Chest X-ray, AP view. Patient: 24 years old, sex F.
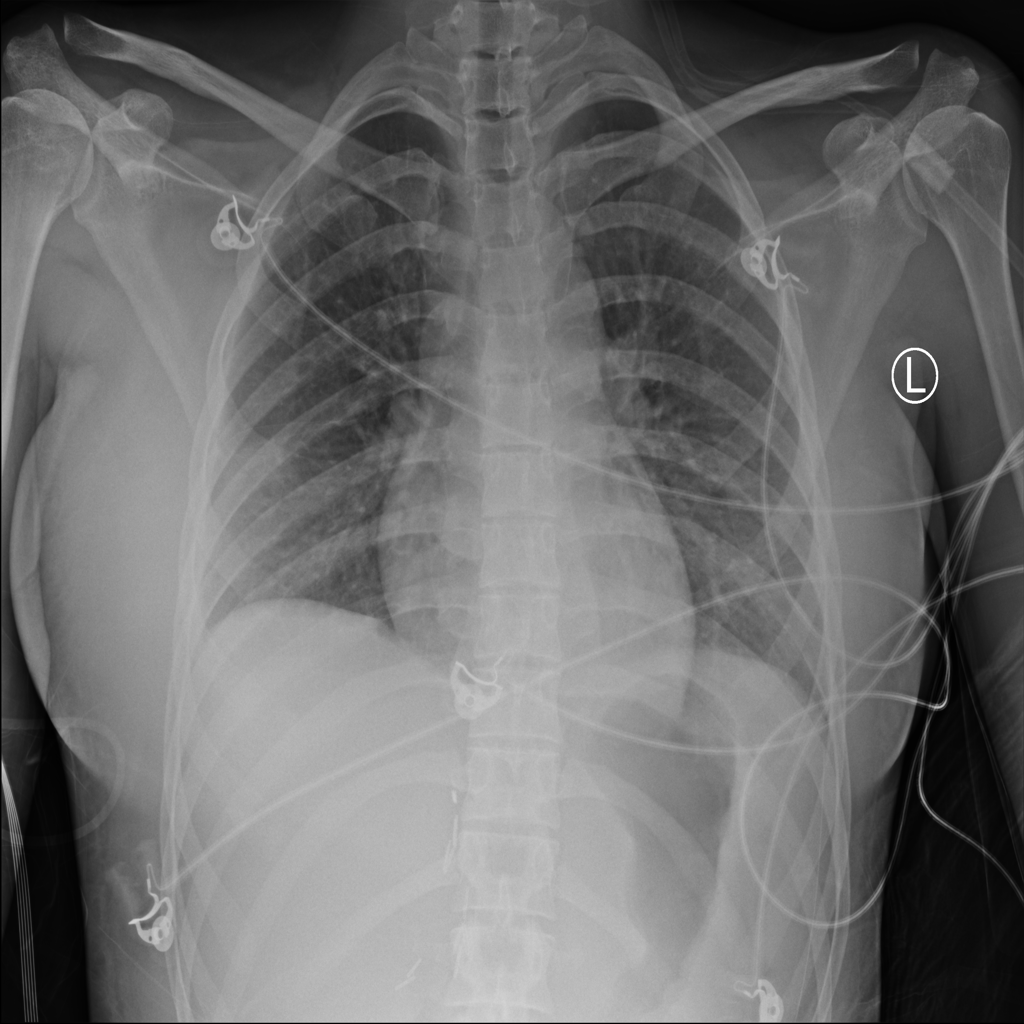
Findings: No Finding